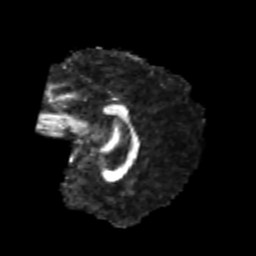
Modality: FA
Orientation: sagittal
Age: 20
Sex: male
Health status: healthy
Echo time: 0.074 s